Question: I am trying to make kind of table which has a header row then details row below it and then another header row below that and so on. It looks like this:

But I also need to borders between each cell.
Here is a jsFiddle for it: <URL>
'''
<div class="container">
<div class="row">
<div class="col-md-12">
<h1>Pens</h1>
<div class="i-info">
<div class="row h4 i-header">
<div class="col-md-6">
Created On
</div>
<div class="col-md-6">
Last Updated On
</div>
</div>
<div class="row">
<div class="col-md-6">
30/01/2013
</div>
<div class="col-md-6">
04/02/2013
</div>
</div>
</div>
<div class="i-info">
<div class="row h4 i-header">
<div class="col-md-4">
Item Number
</div>
<div class="col-md-4">
Item Name
</div>
<div class="col-md-4">
Item Description
</div>
</div>
<div class="row">
<div class="col-md-4">
5555
</div>
<div class="col-md-4">
Pen
</div>
<div class="col-md-4">
Nice pen
</div>
</div>
</div>
<div class="i-info">
<div class="row h4 i-header">
<div class="col-md-6">
Status
</div>
<div class="col-md-6">
Repair Status
</div>
</div>
<div class="row">
<div class="col-md-6">
Good
</div>
<div class="col-md-6">
Fixed
</div>
</div>
</div>
<div class="i-info">
<div class="row h4 i-header">
<div class="col-md-12">
Assigned Shop
</div>
</div>
<div class="row">
<div class="col-md-12">
Shop 1
</div>
</div>
</div>
<div class="i-info">
<div class="row h4 i-header">
<div class="col-md-6">
LT
</div>
<div class="col-md-6">
LT Pending
</div>
</div>
<div class="row">
<div class="col-md-6">
N/A
</div>
<div class="col-md-6">
416 Days and 33 Minutes
</div>
</div>
</div>
</div>
</div>
'''
Now the problem came when I tried to add borders to separate each cell, the line is cut in the middle (see the fiddle output). I am not sure if I should change the layout or if I need to do something else with the CSS
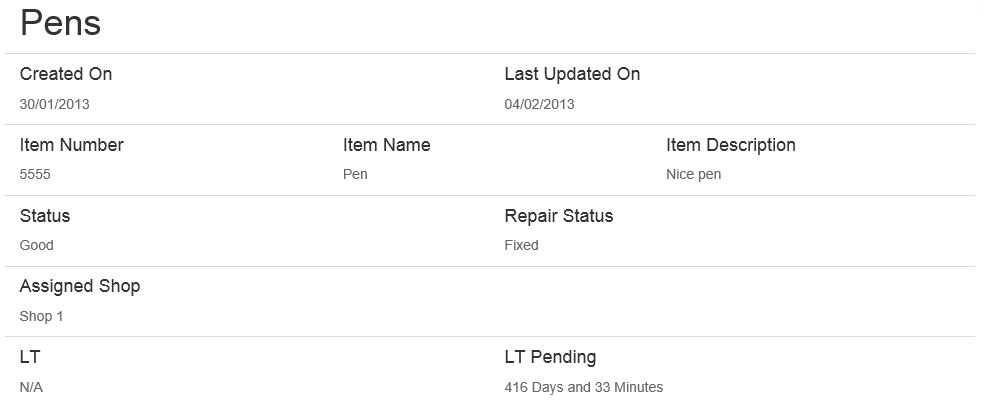
Answer: Set 'margin-bottom:0' on the H4..
'''
.row .h4 {
border-top: 1px solid #DADADA !important;
padding-top: 10px;
margin-bottom:0;
}
'''
<URL>
If you want to remove all of the gaps you also need to remove the top margin, and adding padding to the cols..
<URL>